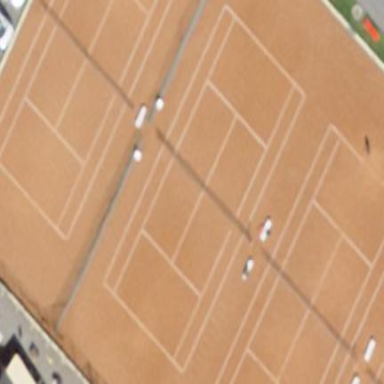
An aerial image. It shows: Tennis court in leisure pitch.